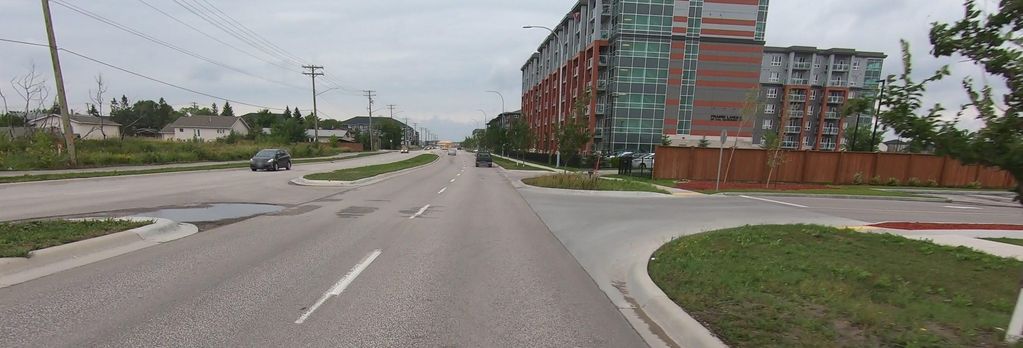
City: winnipeg